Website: home-depot
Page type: review-order
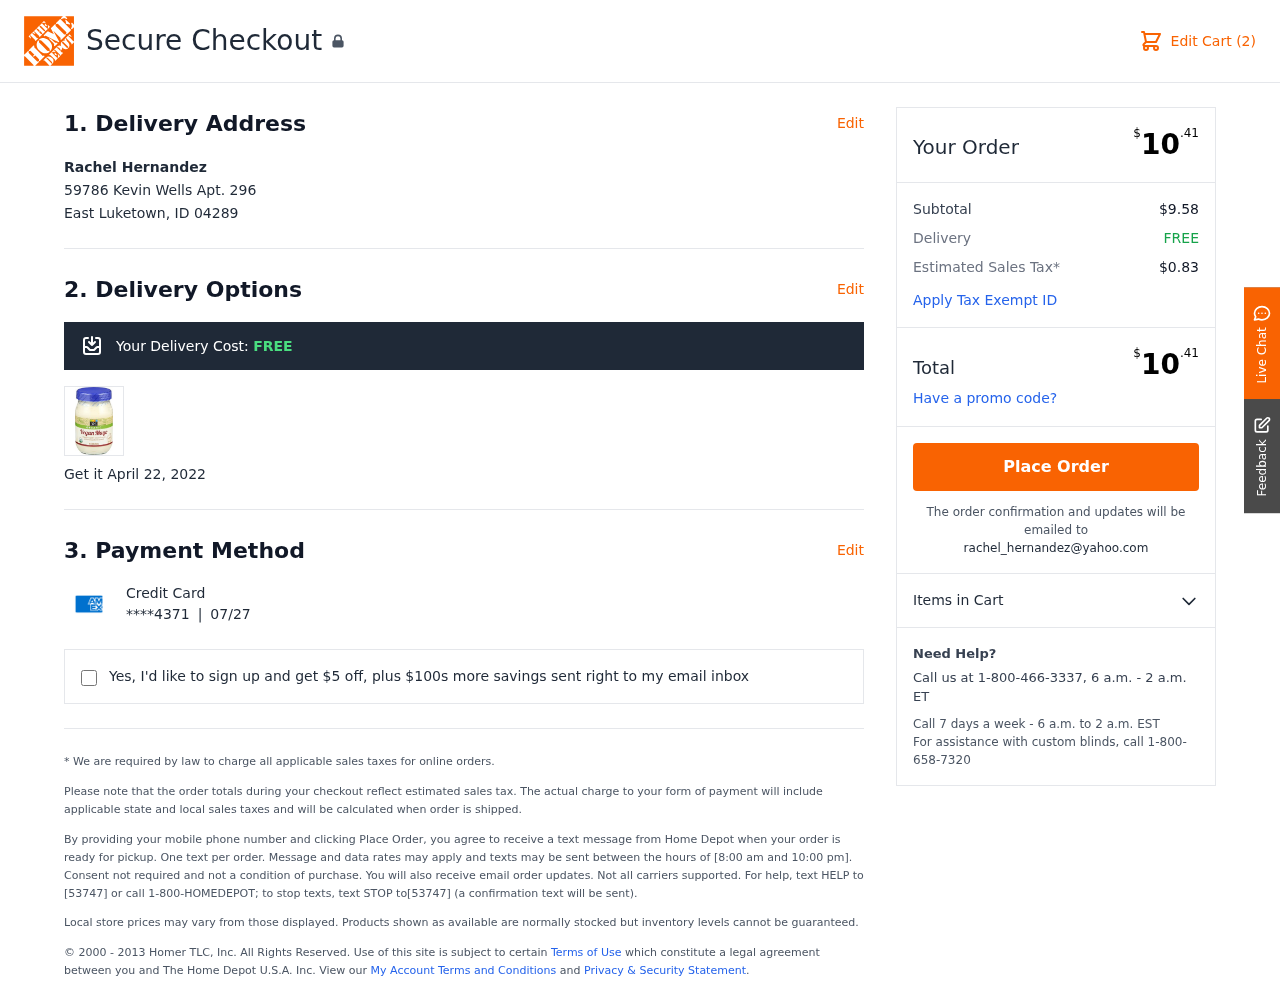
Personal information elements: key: PII_CARD_EXPIRY
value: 07/27
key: PII_CARD_LAST4
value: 4371
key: PII_CITY_STATE_ZIP
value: East Luketown, ID 04289
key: PII_EMAIL
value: rachel_hernandez@yahoo.com
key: PII_FULLNAME
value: Rachel Hernandez
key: PII_STREET
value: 59786 Kevin Wells Apt. 296
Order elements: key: ORDER_NUM_ITEMS
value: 2
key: ORDER_SHIPPING_COST
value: FREE
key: ORDER_DELIVERY_DATE
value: April 22, 2022
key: ORDER_TOTAL
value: $10.41
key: ORDER_SUBTOTAL
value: $9.58
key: ORDER_TAX
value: $0.83